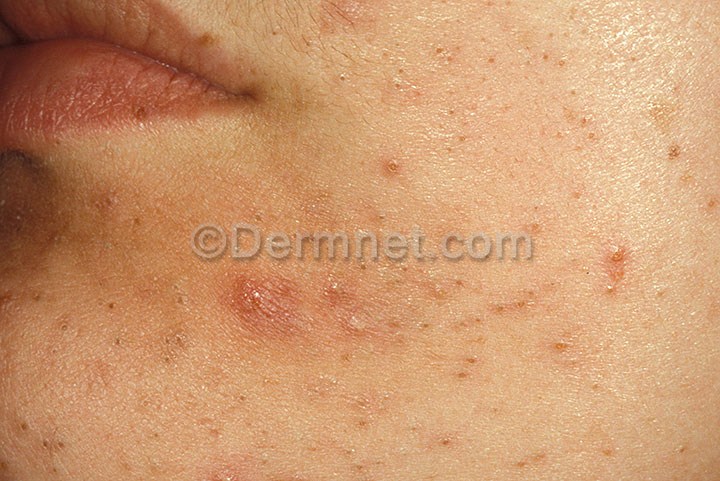
Disease: Acne and Rosacea Photos